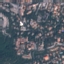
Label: Residential